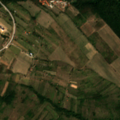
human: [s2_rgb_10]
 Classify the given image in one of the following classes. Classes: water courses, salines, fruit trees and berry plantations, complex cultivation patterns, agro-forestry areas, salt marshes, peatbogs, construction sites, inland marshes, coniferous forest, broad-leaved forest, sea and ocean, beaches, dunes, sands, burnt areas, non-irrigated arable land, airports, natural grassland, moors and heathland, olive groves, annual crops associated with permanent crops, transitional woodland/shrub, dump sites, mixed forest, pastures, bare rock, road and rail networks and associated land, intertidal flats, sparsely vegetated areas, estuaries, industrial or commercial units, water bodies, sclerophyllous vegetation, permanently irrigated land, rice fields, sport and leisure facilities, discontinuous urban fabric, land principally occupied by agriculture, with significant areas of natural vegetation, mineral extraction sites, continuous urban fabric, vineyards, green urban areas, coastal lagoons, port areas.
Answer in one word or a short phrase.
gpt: non-irrigated arable land, complex cultivation patterns, land principally occupied by agriculture, with significant areas of natural vegetation, broad-leaved forest